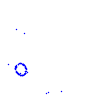
Particle: proton